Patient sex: F
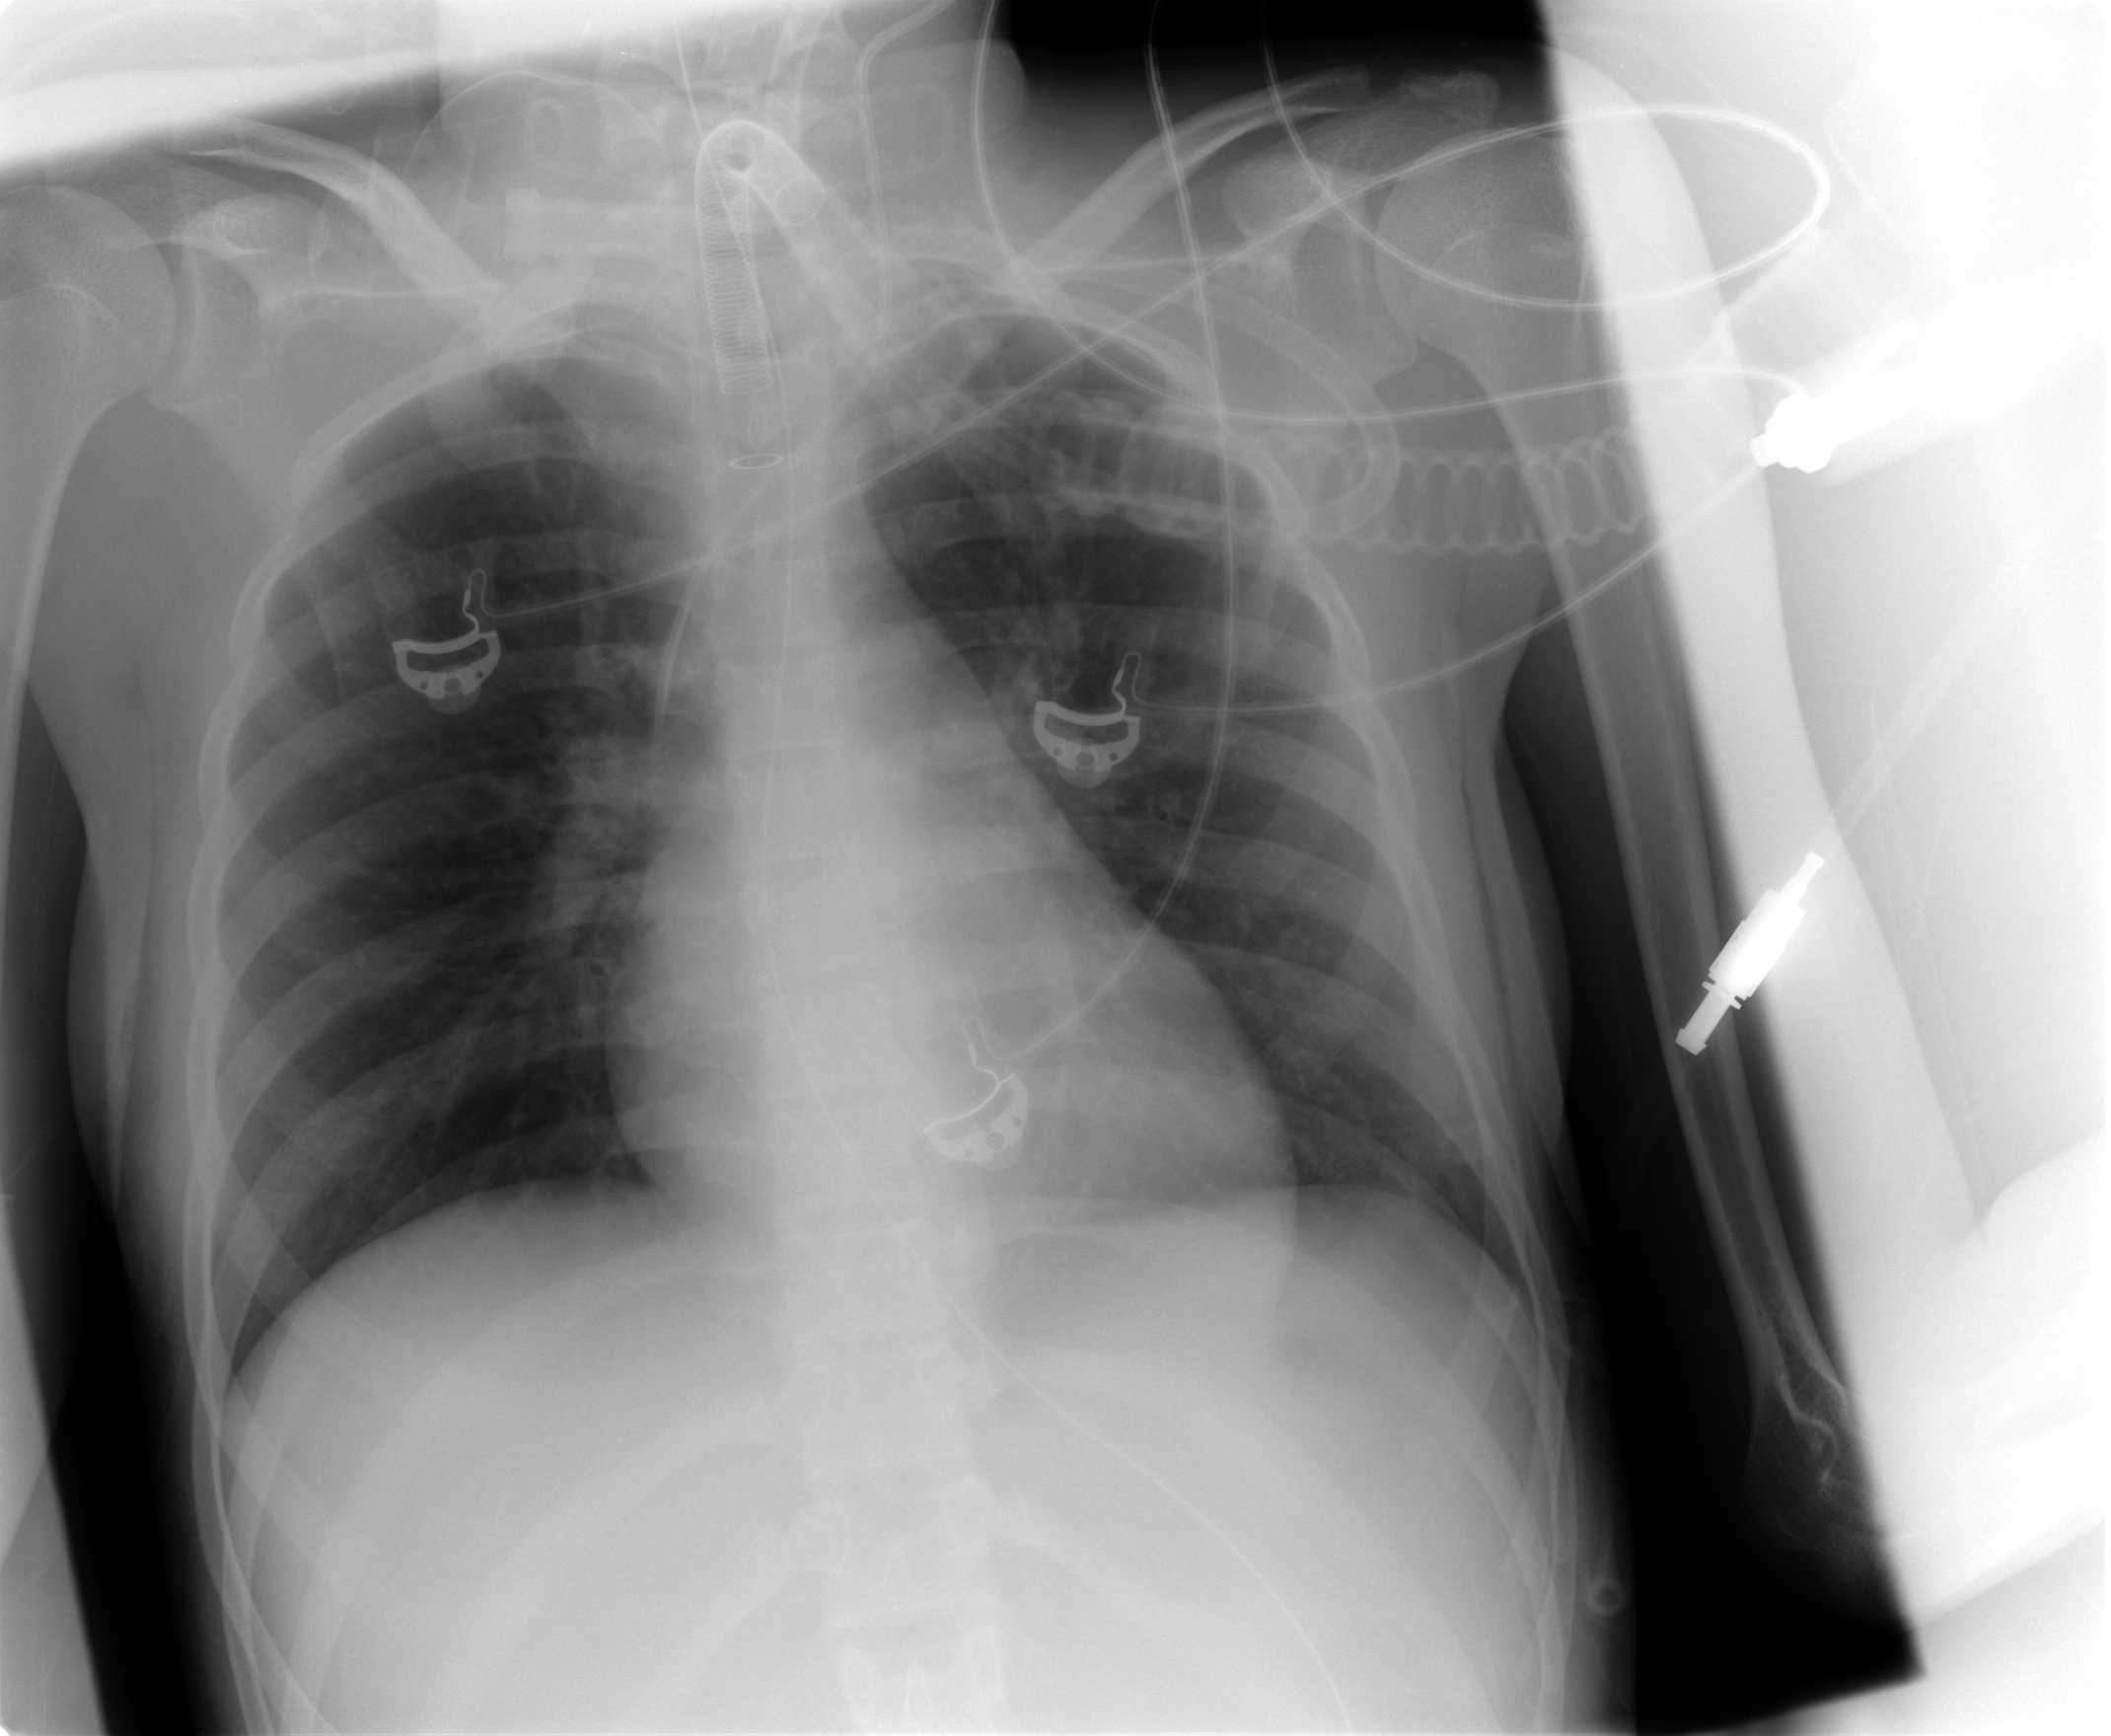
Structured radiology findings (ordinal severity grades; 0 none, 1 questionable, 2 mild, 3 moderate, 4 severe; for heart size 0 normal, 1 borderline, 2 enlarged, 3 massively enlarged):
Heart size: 0
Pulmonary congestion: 0
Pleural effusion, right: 0
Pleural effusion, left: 0
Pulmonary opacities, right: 0
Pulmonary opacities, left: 0
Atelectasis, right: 1
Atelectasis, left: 1